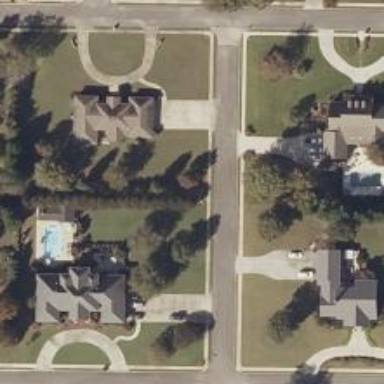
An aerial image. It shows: Neighborhood.